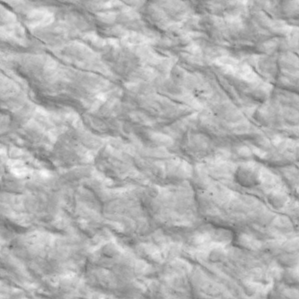
Label: non_frost